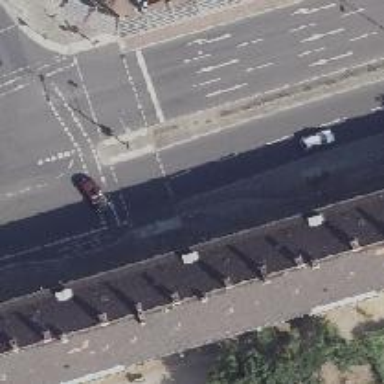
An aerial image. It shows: Secondary road with asphalt surface and lane markings. It has cycle track on the right side. The road is dual carriageway.